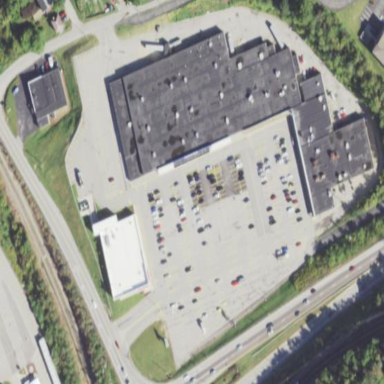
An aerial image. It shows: Retail area.